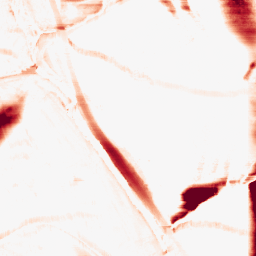
Category: morphological
Decomposition family: morphological_rect
Decomposition parameters: operation: opening
width: 50
height: 10
Upsampling method: bicubic_3x
Upsampling parameters: scale: 3
Upsampling scale: 3